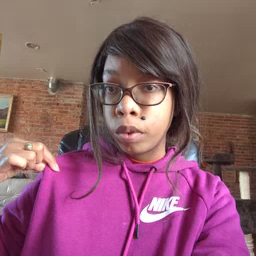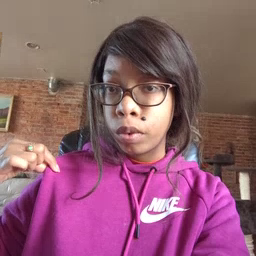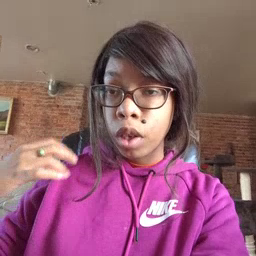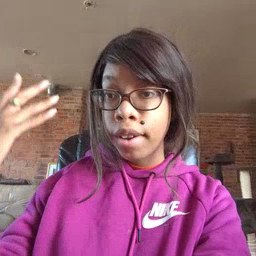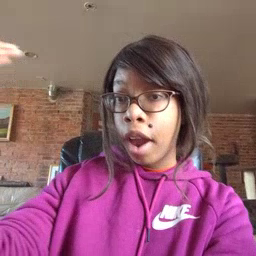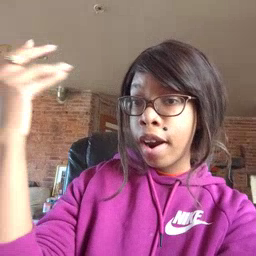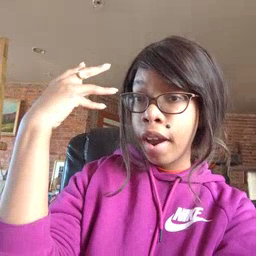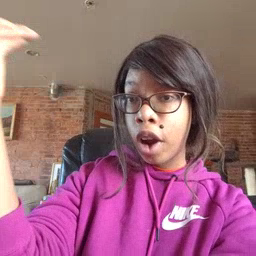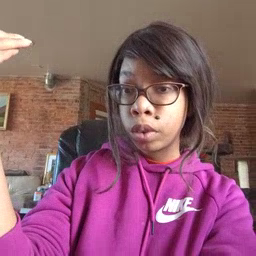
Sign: outside